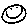
Label: smiley face